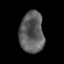
Tissue: prostate
Cell type: Epithelial cells
Senescence score: 0.3004
Nuclear area (px): 982
Mean DAPI intensity: 92.336